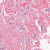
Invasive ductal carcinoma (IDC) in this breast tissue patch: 1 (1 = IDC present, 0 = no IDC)